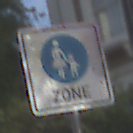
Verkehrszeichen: BeginnFussgaengerzone
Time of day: MorningAfternoon
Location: Outdoor (Urban)
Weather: PartlyCloudy
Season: NotSpecified
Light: Natural